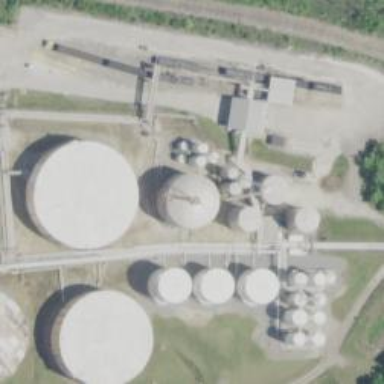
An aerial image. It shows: Storage tank with man-made structure.